Question: I am going nuts over this.
I did not find any working solution (tried a few from stackoverflow)
Scenario (this is an actual screenshot what is already done):

I have a Activity that has a View as his Attribute.
This view adds another view via View.addView(myView).
I now want to add a Button to myView (to be specific: after MotionEvent.ACTION_UP the button should appear in the right lower corner (this will start the robot to drive the track))
Here is a shortcut of my code:
'''
public class ModeRouting extends View {
public ModeRouting(Context context) {
super(context);
Button asuroStartButton = new Button(context) //does not work
}
@Override
public boolean onTouchEvent(MotionEvent event) {
int actionevent = event.getAction();
if (actionevent == MotionEvent.ACTION_UP
|| actionevent == MotionEvent.ACTION_CANCEL) {
asuroStartButton.visible=true;
view.add(asuroStartButton);
}
return true;
}
}
'''
and my Activity:
'''
//in constructor
contentView = (FrameLayout) findViewById(R.id.content);
onClickListenerFacade(routingMode, route);
//this removes all views from stack and places the new one on the view
private void onClickListenerFacade(View v, final View target) {
v.setOnClickListener(new View.OnClickListener() {
@Override
public void onClick(View arg0) {
contentView.removeAllViews();
contentView.setBackgroundColor(0xff000000);
contentView.addView(target);
modeSelectorAnimation();
}
});
}
'''
I tried to create a button in my mainactivity.xml and instantiate in my mainactivity.
I am missing some point in here but i am not sure which.
Since my view is purely dynamic (no layout.xml) i dont think i should use a layout.xml (maybe thats my mind-blockage) but instead set the button attributes dynamically too.
Any hint is appreciated!
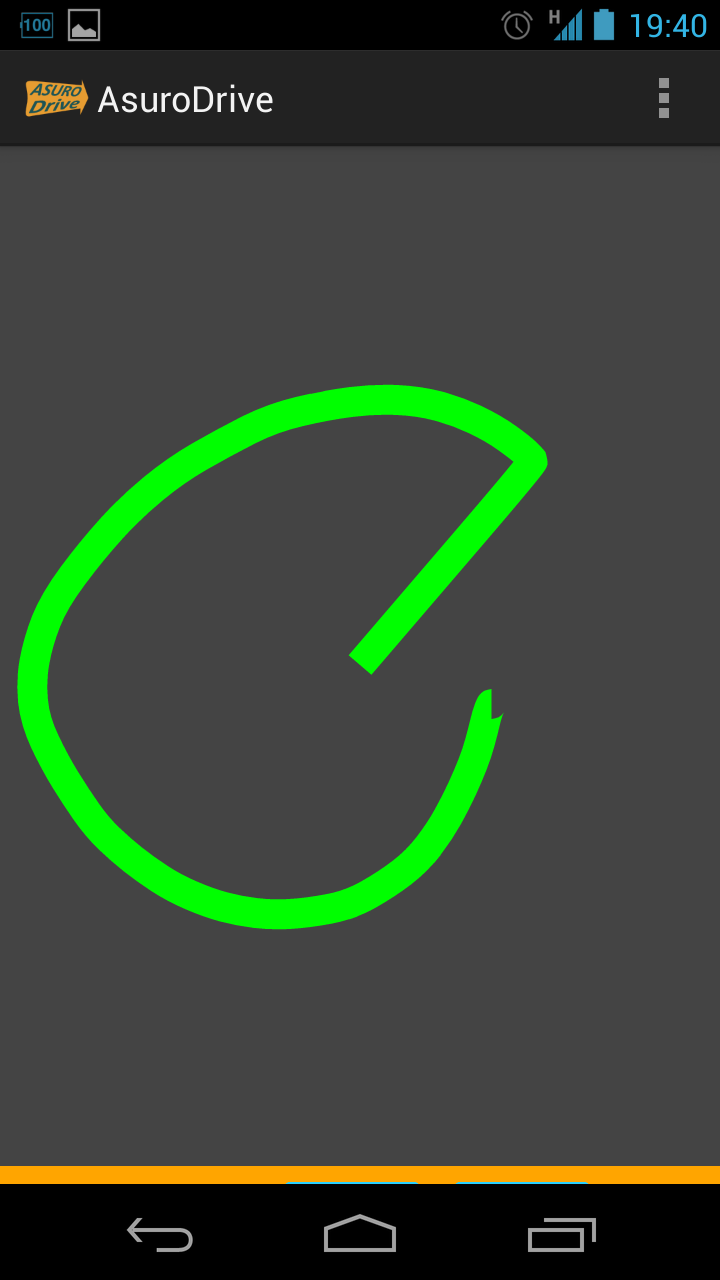
Answer: You want to extend ViewGroup rather than just a View (LinearLayout, RelativeLayout, FrameLayout, etc) - they handle child views for you.